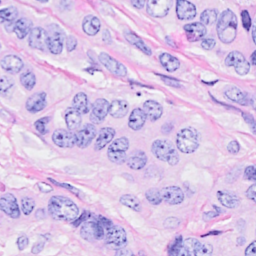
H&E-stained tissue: Breast